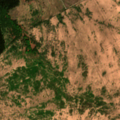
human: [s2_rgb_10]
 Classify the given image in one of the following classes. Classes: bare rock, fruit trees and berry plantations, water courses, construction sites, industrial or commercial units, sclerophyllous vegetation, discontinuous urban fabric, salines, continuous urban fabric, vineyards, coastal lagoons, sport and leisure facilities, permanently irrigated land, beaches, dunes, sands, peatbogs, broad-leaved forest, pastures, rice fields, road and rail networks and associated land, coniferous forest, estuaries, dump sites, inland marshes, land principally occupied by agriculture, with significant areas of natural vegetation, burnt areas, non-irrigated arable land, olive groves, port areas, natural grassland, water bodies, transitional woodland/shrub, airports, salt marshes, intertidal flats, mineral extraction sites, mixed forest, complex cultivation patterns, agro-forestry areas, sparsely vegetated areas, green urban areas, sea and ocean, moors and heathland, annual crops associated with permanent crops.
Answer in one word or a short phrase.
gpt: coniferous forest, peatbogs